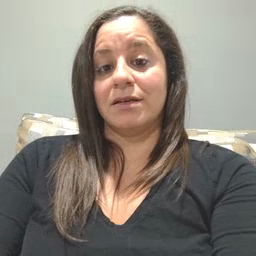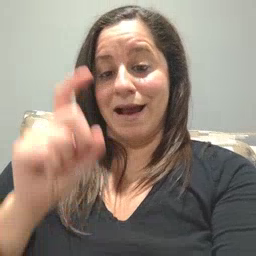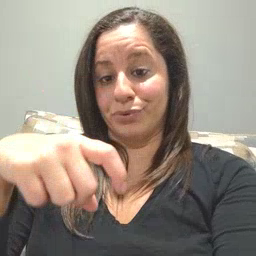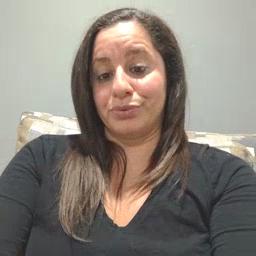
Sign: haveto